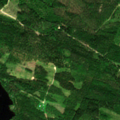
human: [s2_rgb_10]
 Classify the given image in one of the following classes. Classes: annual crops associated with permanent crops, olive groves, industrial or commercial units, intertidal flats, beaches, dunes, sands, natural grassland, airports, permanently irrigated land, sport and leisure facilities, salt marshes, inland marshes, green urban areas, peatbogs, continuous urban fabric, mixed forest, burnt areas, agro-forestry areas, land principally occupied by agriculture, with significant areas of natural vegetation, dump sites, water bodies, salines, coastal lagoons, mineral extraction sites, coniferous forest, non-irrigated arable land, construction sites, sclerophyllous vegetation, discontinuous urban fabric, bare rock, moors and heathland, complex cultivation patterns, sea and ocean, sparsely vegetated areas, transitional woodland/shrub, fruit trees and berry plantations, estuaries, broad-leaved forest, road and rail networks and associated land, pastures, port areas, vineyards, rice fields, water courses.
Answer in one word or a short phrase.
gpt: coniferous forest, mixed forest, water bodies